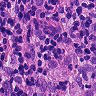
Metastatic tissue present: yes